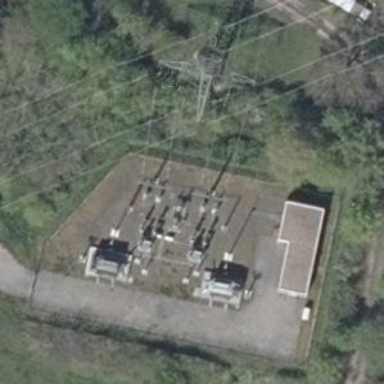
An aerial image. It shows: Switch used for power control.